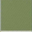
Piece: xx